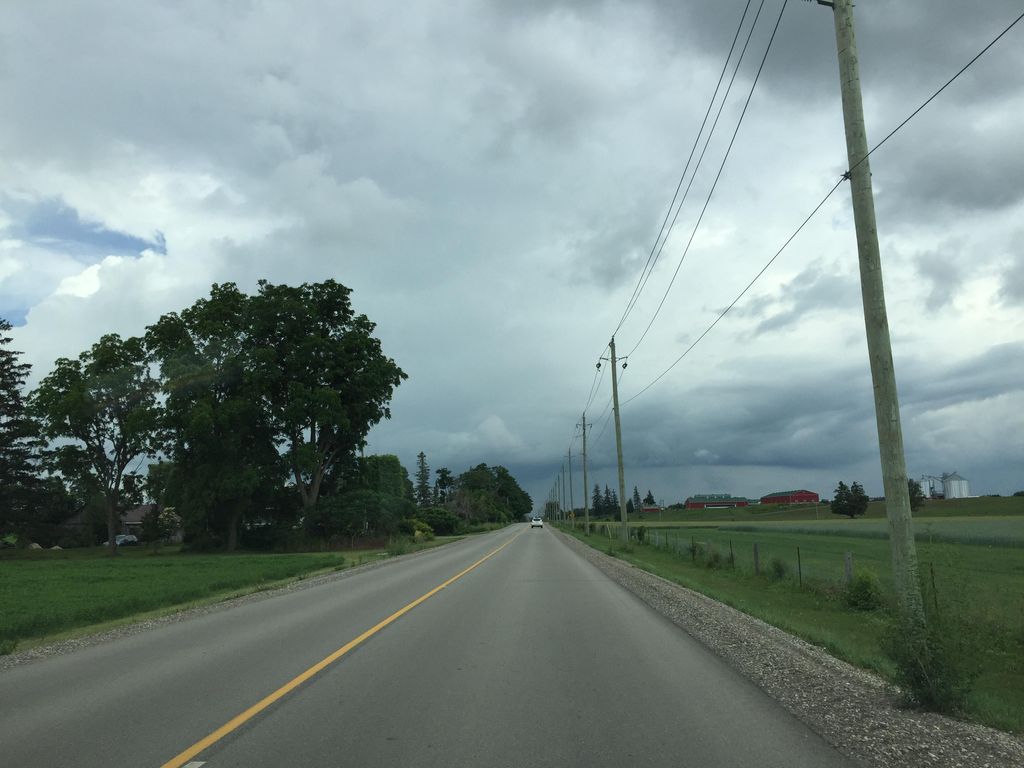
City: kitchener-waterloo